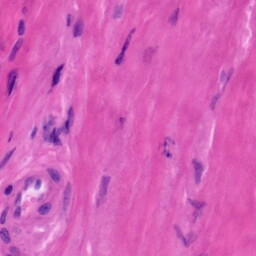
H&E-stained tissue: Tonsil